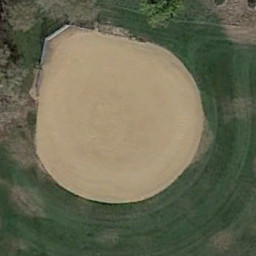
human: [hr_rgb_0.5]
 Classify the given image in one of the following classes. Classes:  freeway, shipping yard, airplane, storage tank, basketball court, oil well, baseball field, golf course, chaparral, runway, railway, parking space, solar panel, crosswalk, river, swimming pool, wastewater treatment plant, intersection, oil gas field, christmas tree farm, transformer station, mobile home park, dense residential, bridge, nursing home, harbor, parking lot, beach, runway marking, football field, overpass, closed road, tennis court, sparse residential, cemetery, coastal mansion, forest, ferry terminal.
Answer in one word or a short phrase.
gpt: baseball field